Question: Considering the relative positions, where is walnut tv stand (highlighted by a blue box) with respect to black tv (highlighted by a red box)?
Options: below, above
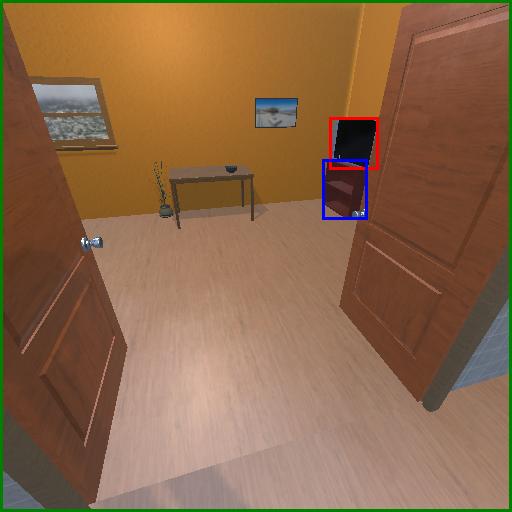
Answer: below